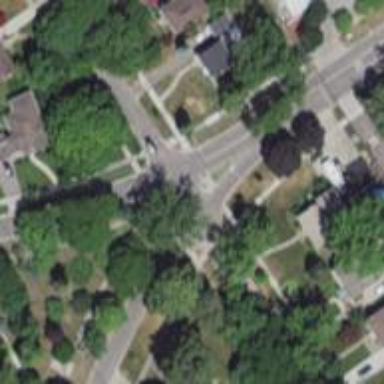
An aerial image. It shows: Residential road.